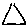
Label: triangle